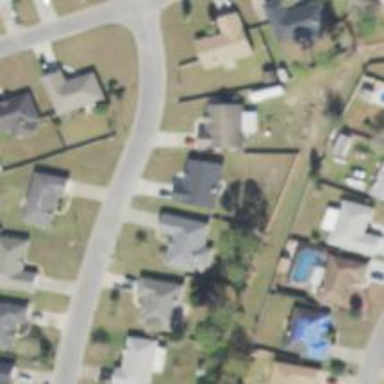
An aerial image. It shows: Driveway.